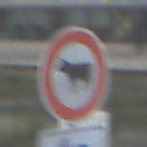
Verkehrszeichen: VerbotViehtrieb
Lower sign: RichtungsangabeDurchPfeile2
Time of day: SunriseSunset
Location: Outdoor (Urban)
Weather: PartlyCloudy
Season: NotSpecified
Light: Natural